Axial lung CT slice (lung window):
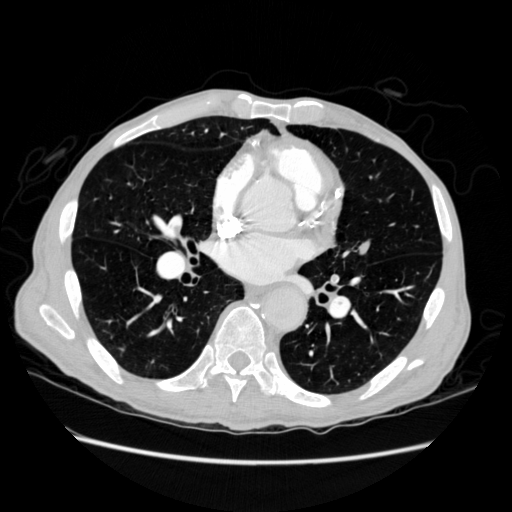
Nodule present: no